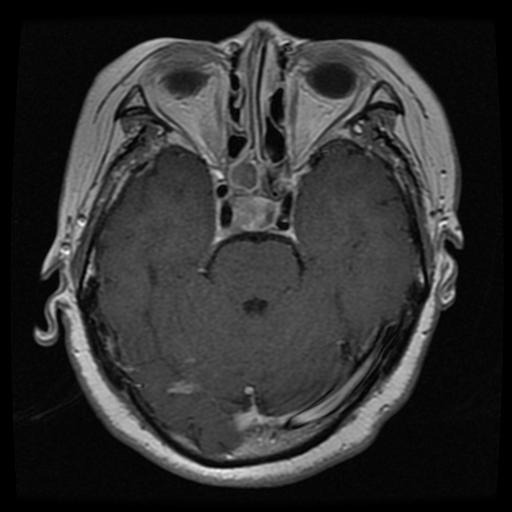
Label: pituitary